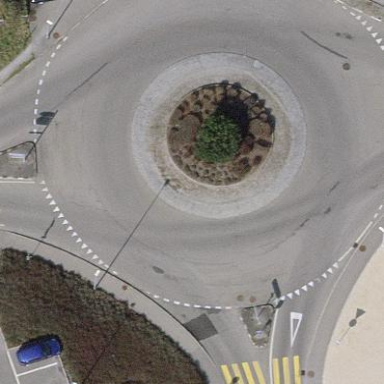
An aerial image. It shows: Secondary road made of asphalt leading to roundabout.